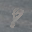
Label: 8